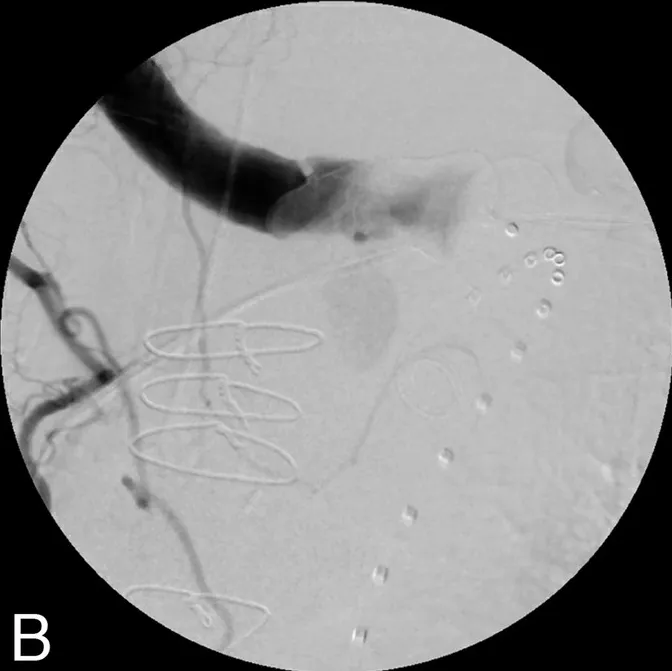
Postcoiled pseudoaneurysm.
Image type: radiology (x_ray)